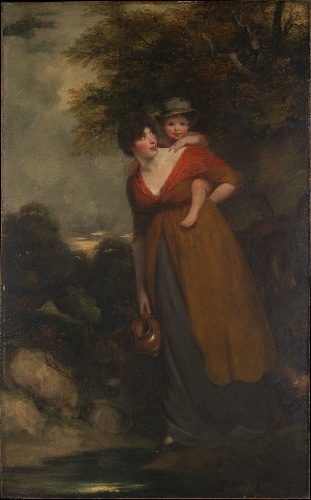
Title: Mrs. Richard Brinsley Sheridan (Hester Jane Ogle, 1775/76–1817) and Her Son (Charles Brinsley Sheridan, 1796–1843)
Artist: John Hoppner
Artist bio: British, London 1758–1810 London
Object type: Painting
Classification: Paintings
Medium: Oil on canvas
Dimensions: 93 3/4 x 59 in. (238.1 x 149.9 cm)
Department: European Paintings
Credit line: Gift of Mrs. Carll Tucker, 1965
Accession year: 1965
Repository: Metropolitan Museum of Art, New York, NY
Tags: Women|Boys|Portraits|Mothers